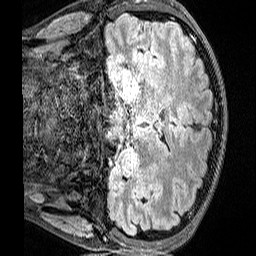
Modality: FLAIR
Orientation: coronal
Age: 22
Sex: male
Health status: healthy
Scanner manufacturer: siemens
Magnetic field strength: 3 T
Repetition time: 5 s
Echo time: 0.388 s